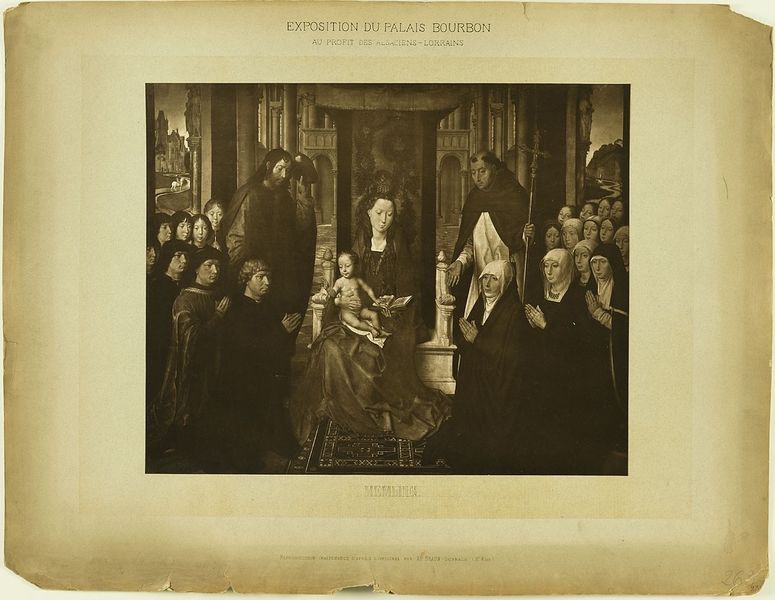
Titel: Exposition du Palais Bourbon au Profit des Alsaciens-Lorrains - Memling
Künstler: Adolphe Braun
Standort: Hamburg
Institution: Museum für Kunst und Gewerbe Hamburg
Schlagwörter: malerei, kind, foto, fotografie, photographie, photo, karton, heiliger, heilige, maria, madonna, major, jesuskind, apostel, heiligendarstellung, jakob, christuskind, jakobus, lichtbild, dominikus, bildwerke, angewandte und bildende kunst, hessische systematik, gemälde, pigmentdruck, reproduktionsfotografie, kunstreproduktion, reproduktionsphotographie, caleruega, ältere, kohledruck